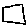
Label: square